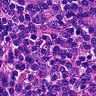
Metastatic tissue present: no